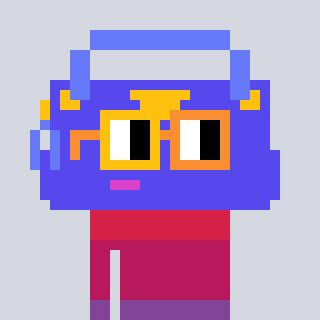
a pixel art character with square yellow and orange glasses, a bag-shaped head and a orange-colored body on a cool background